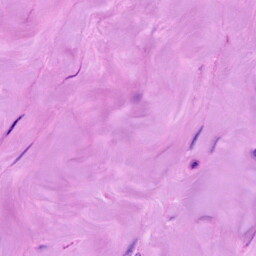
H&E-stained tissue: Breast